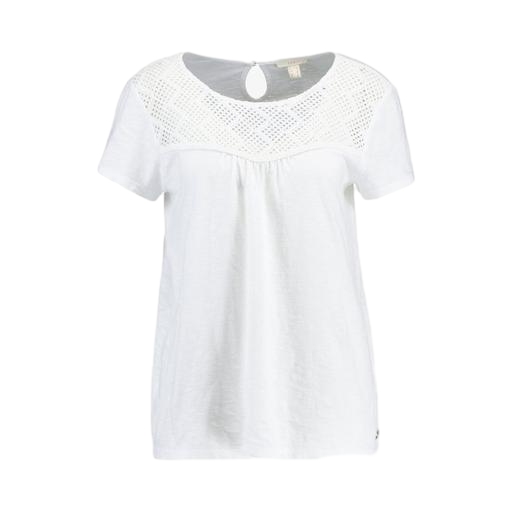
lace-yoke t-shirt, white lace-yoke top, short-sleeve top only macy, white background